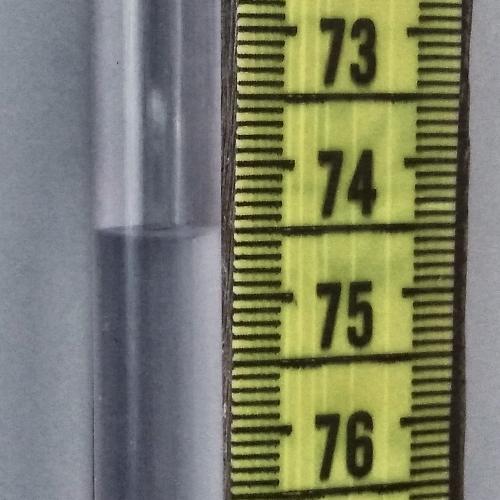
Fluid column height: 74.5 cm